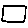
Label: square